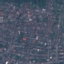
Land use / land cover class: Residential